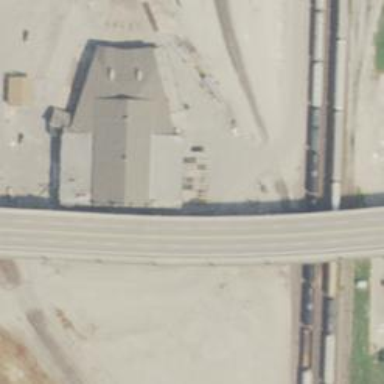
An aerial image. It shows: Viaduct bridge over secondary road.